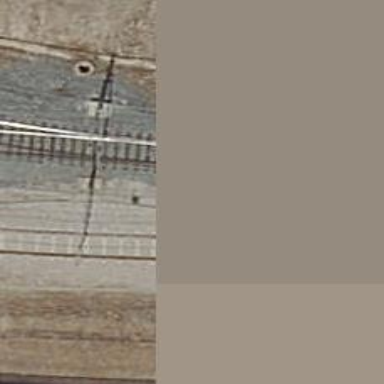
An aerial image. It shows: Railway switch.